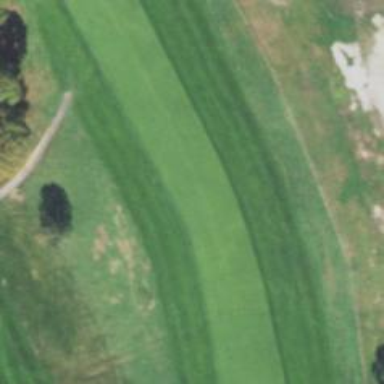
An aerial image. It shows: Golf hole.